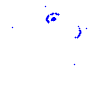
Particle: kaon